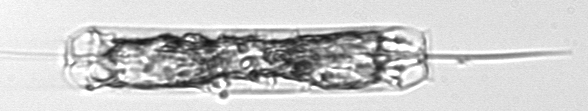
Label: Ditylum_brightwellii